Question: I have two separate native C++ project built with NDK and using in a single Android application. I have linked one of them to the project in Android project via right click and select "Link C++ Project with Gradle".

This operation added following text to .
'''
externalNativeBuild {
cmake {
path file('src/main/cpp/CMakeLists.txt')
}
}
'''
How can I added another one to the application? Note I cannot merge those two C++ project. I want to debug C++ code in Android Studio, not just compile it.
Environment: Android Studio 3.4, gradle-4.10.1
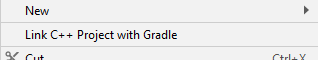
Answer: link them to two library modules instead and add this there twice:
'''
externalNativeBuild {
cmake {
path file('src/main/cpp/CMakeLists.txt')
}
}
sourceSets {
main {
jni.srcDirs = ["src/main/cpp"]
}
}
'''
so it will load two different 'CMakeLists.txt'.